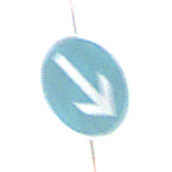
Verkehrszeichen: VorgeschriebeneVorbeifahrtRechts
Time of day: SunriseSunset
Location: Outdoor (Suburban)
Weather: PartlyCloudy
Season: NotSpecified
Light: Natural